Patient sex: M
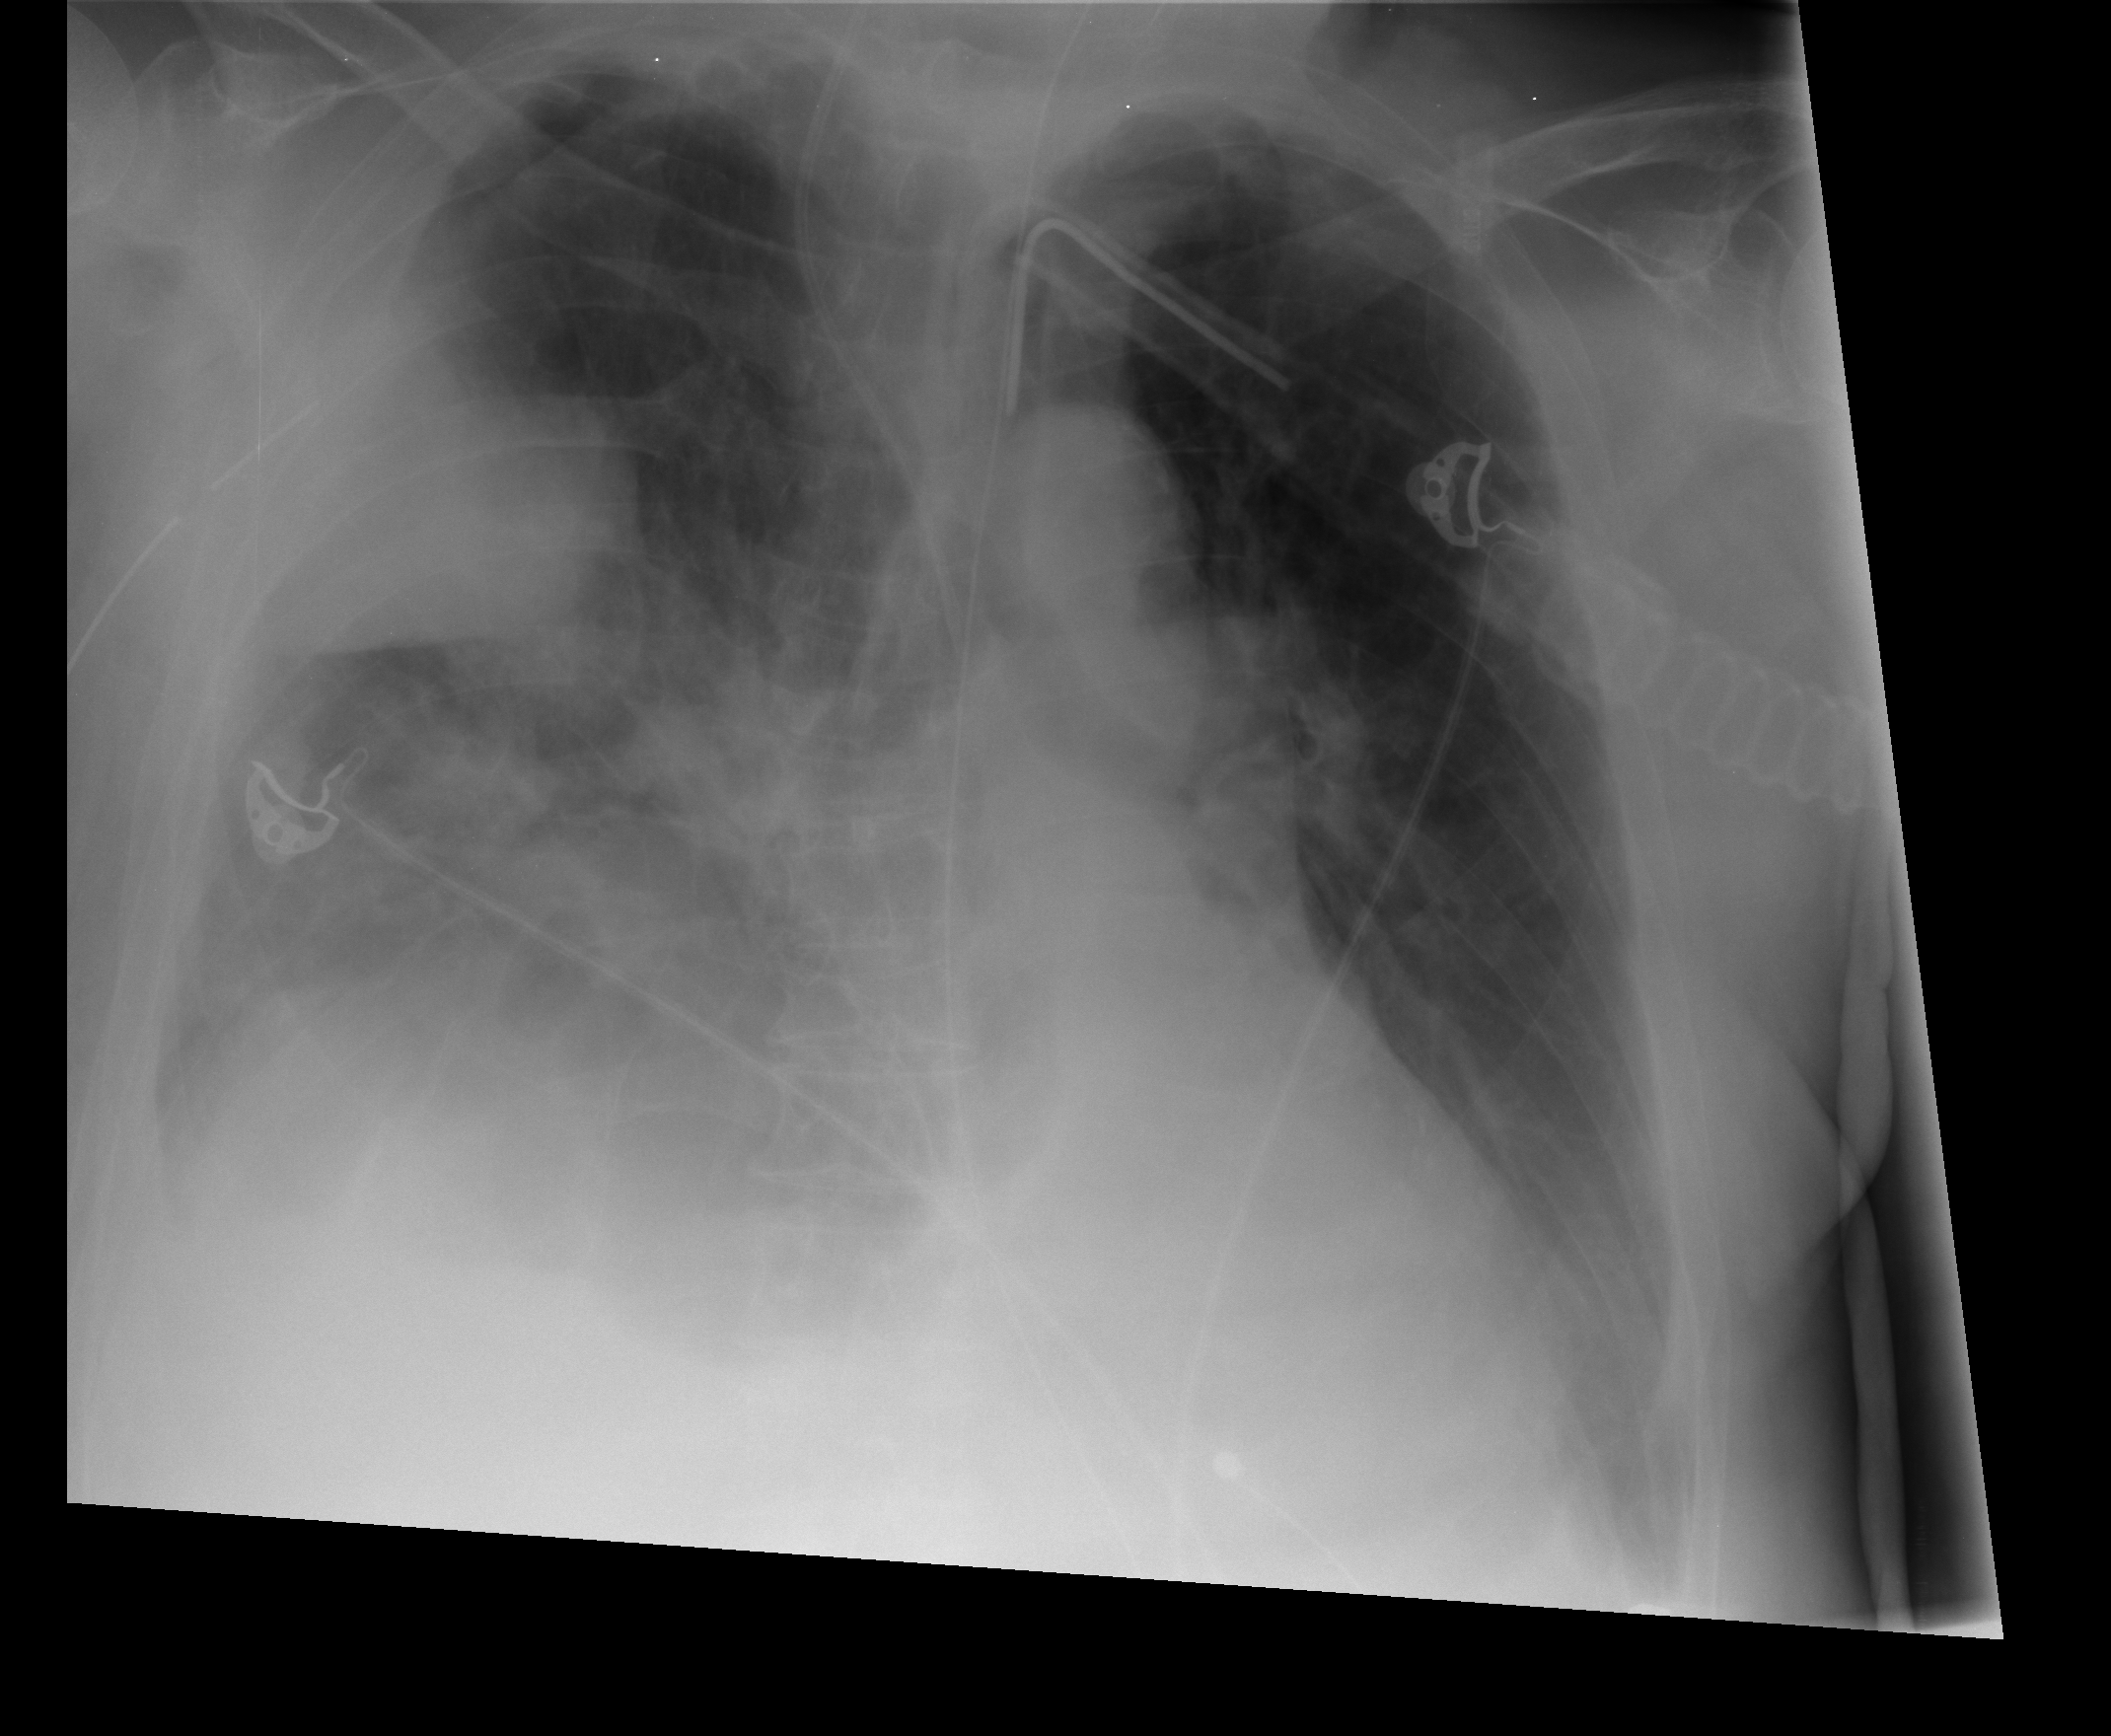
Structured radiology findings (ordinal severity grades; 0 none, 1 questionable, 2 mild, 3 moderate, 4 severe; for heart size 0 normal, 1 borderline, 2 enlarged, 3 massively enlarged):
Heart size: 2
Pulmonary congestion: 2
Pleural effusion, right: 3
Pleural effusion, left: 2
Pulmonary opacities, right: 3
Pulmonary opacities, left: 0
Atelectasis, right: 3
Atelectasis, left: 2